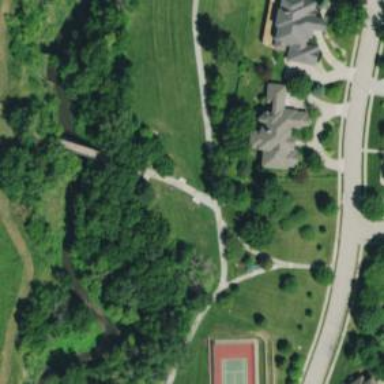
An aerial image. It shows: Path on bridge.